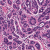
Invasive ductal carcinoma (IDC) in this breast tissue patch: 0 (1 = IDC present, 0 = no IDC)